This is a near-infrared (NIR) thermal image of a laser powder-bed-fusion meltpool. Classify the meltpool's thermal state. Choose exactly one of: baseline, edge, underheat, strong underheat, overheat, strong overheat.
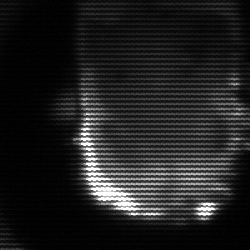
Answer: baseline